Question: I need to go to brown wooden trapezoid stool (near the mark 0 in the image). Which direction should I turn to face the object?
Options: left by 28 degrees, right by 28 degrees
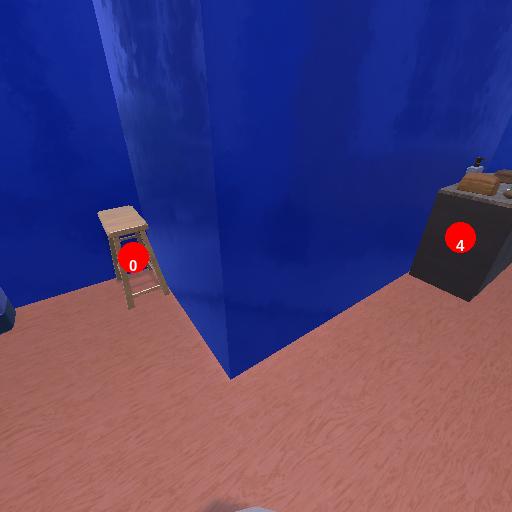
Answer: left by 28 degrees